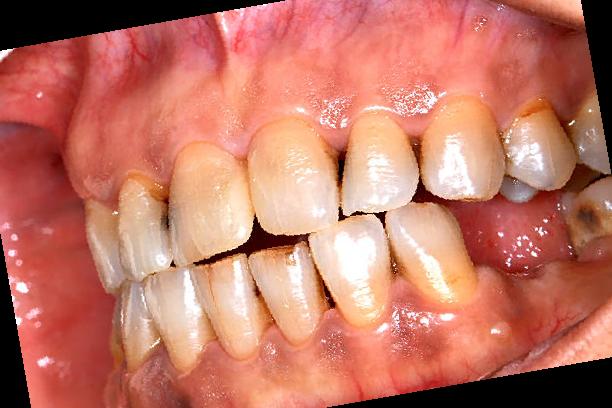
Condition: Gingivitis